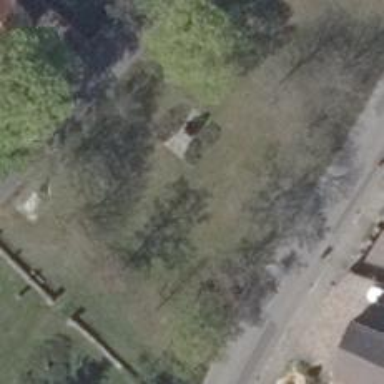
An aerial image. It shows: Historic memorial.